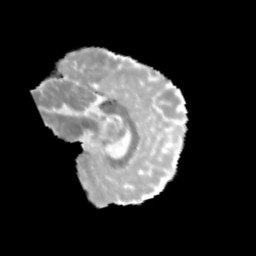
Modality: MD
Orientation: sagittal
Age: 11
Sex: male
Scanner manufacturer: siemens
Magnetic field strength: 3 T
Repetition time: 3.8 s
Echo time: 0.07 s